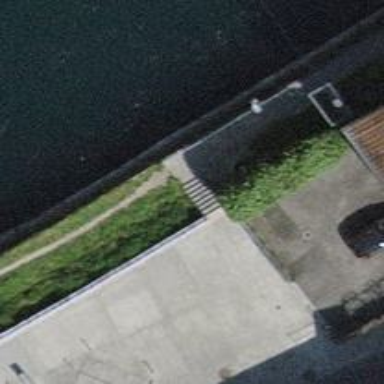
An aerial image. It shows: Set of concrete steps.